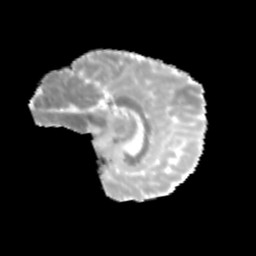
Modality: MD
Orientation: sagittal
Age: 13
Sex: female
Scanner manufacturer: siemens
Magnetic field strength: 3 T
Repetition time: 3.8 s
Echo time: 0.07 s